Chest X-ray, AP view. Patient: 31 years old, sex M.
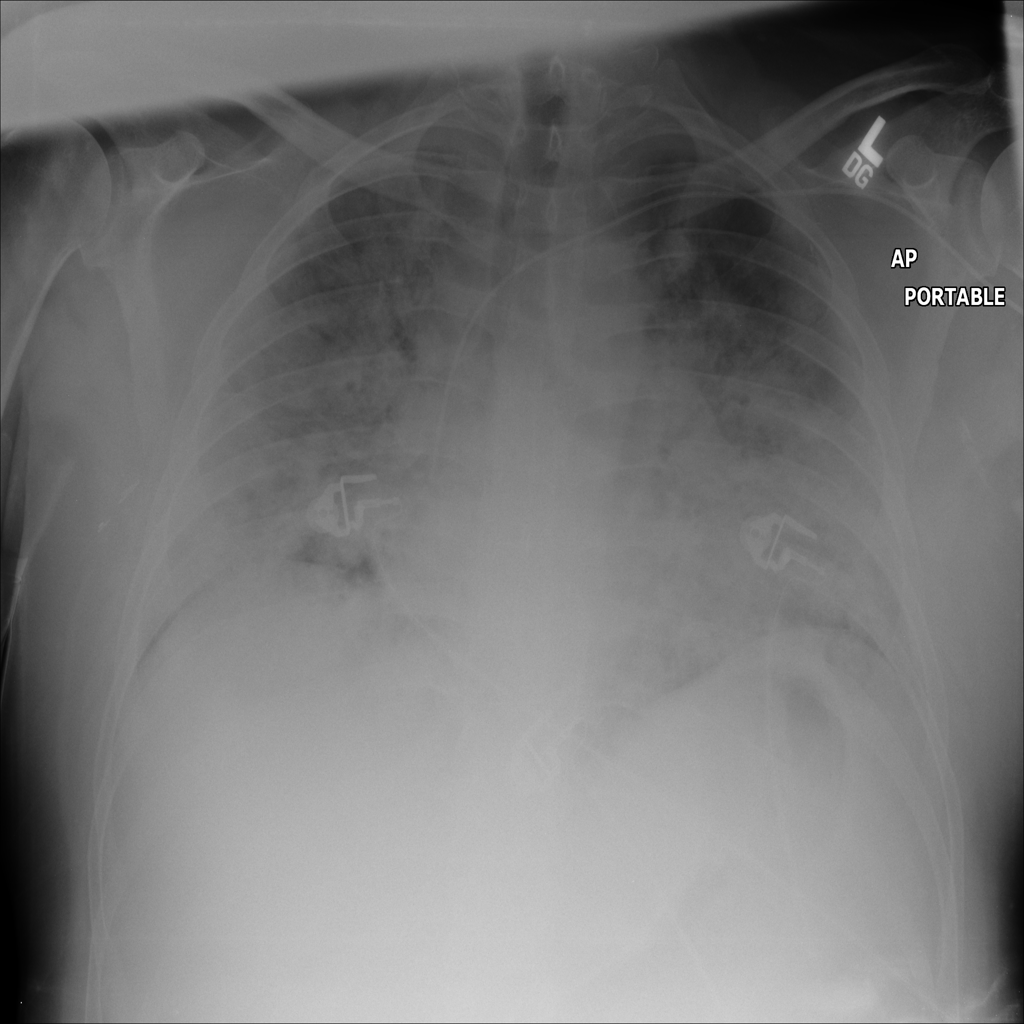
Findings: Infiltration